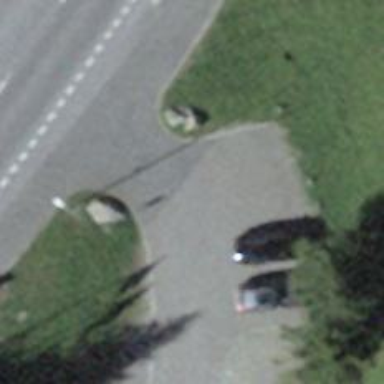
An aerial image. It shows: Driveway leading to service road.